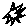
Label: sun